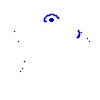
Particle: electron